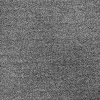
Atmospheric dust classification: dusty